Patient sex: M
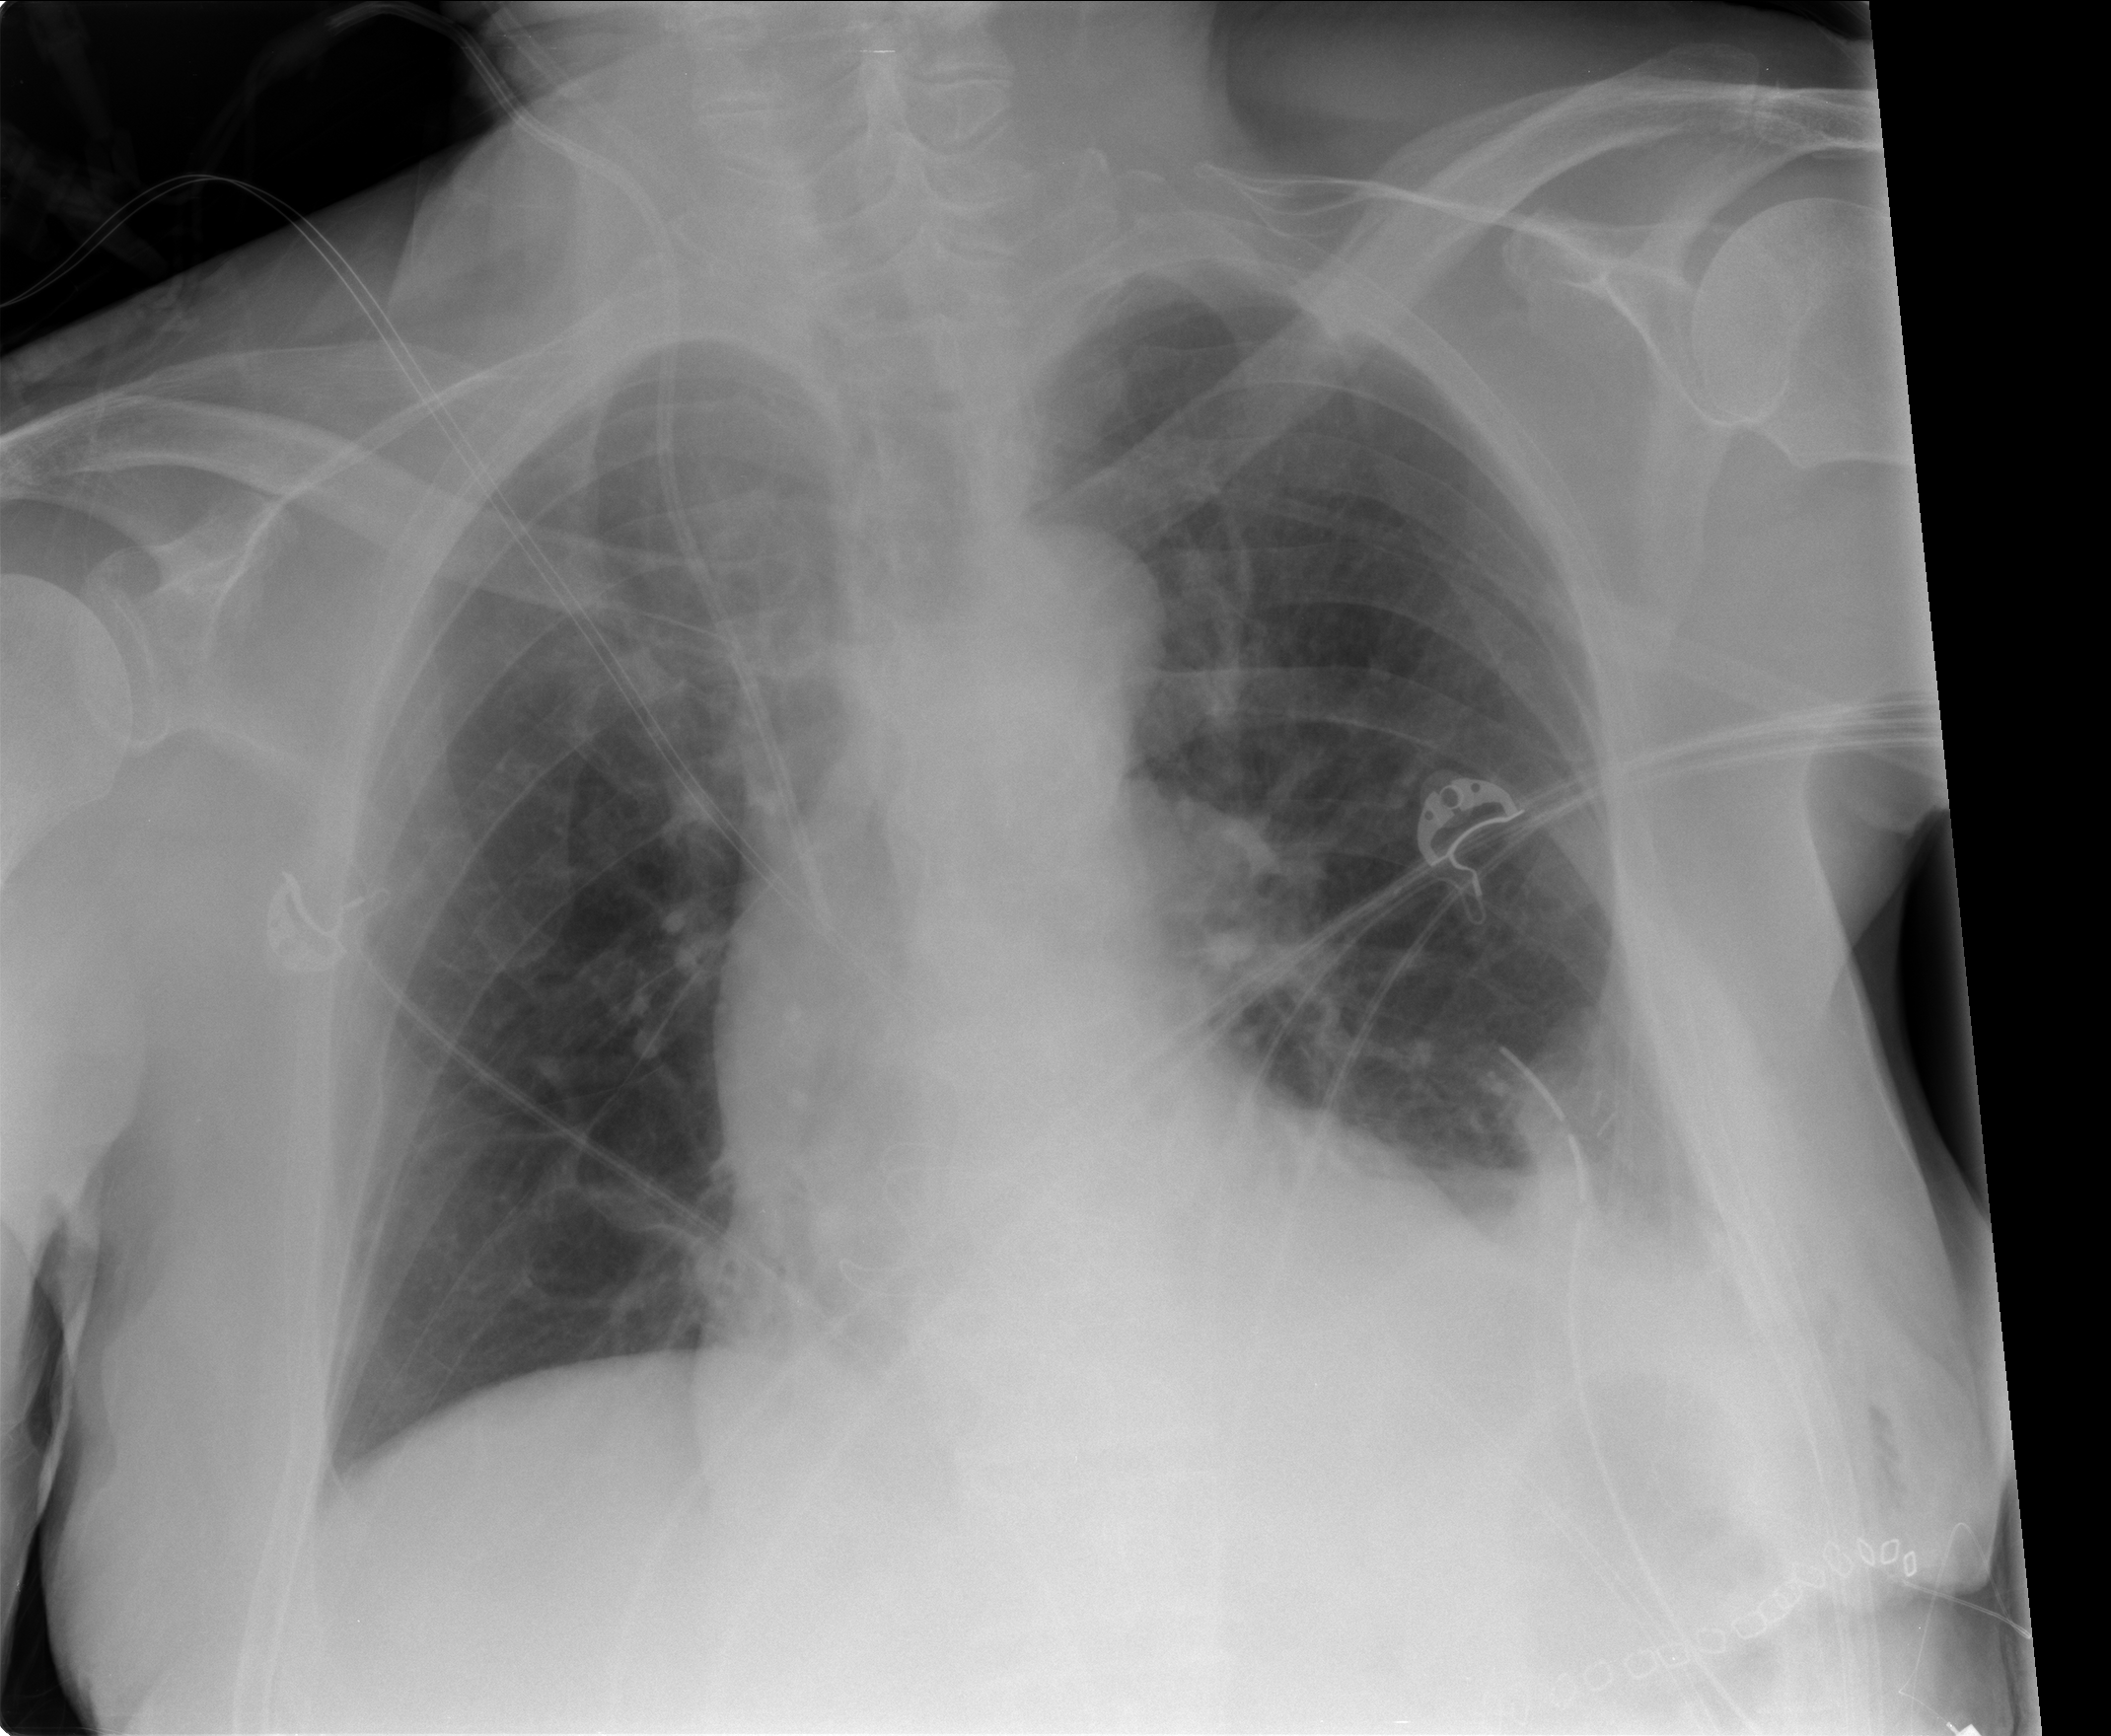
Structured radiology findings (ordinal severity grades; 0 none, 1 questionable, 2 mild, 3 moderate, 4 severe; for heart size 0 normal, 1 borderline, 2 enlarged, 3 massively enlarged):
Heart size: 0
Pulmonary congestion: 0
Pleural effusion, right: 0
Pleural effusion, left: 0
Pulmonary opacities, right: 0
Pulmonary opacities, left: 0
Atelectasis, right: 0
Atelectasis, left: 2